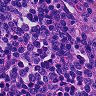
Metastatic tissue present: no